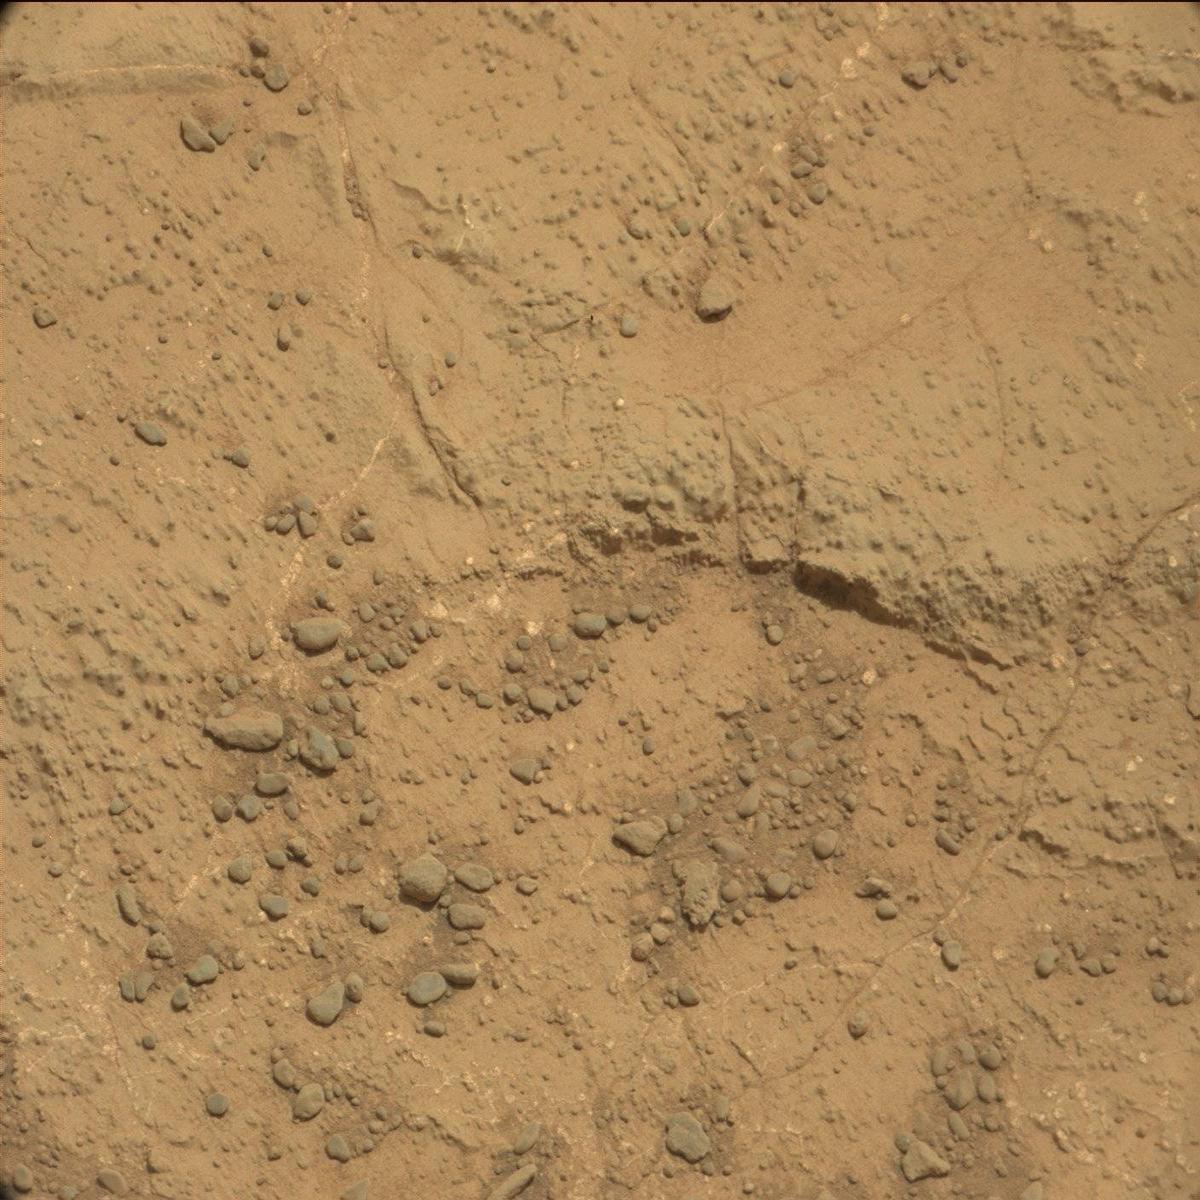
Terrain classes present: Bedrock, Rock, Sand / Soil